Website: apple-inc
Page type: customer-info-address
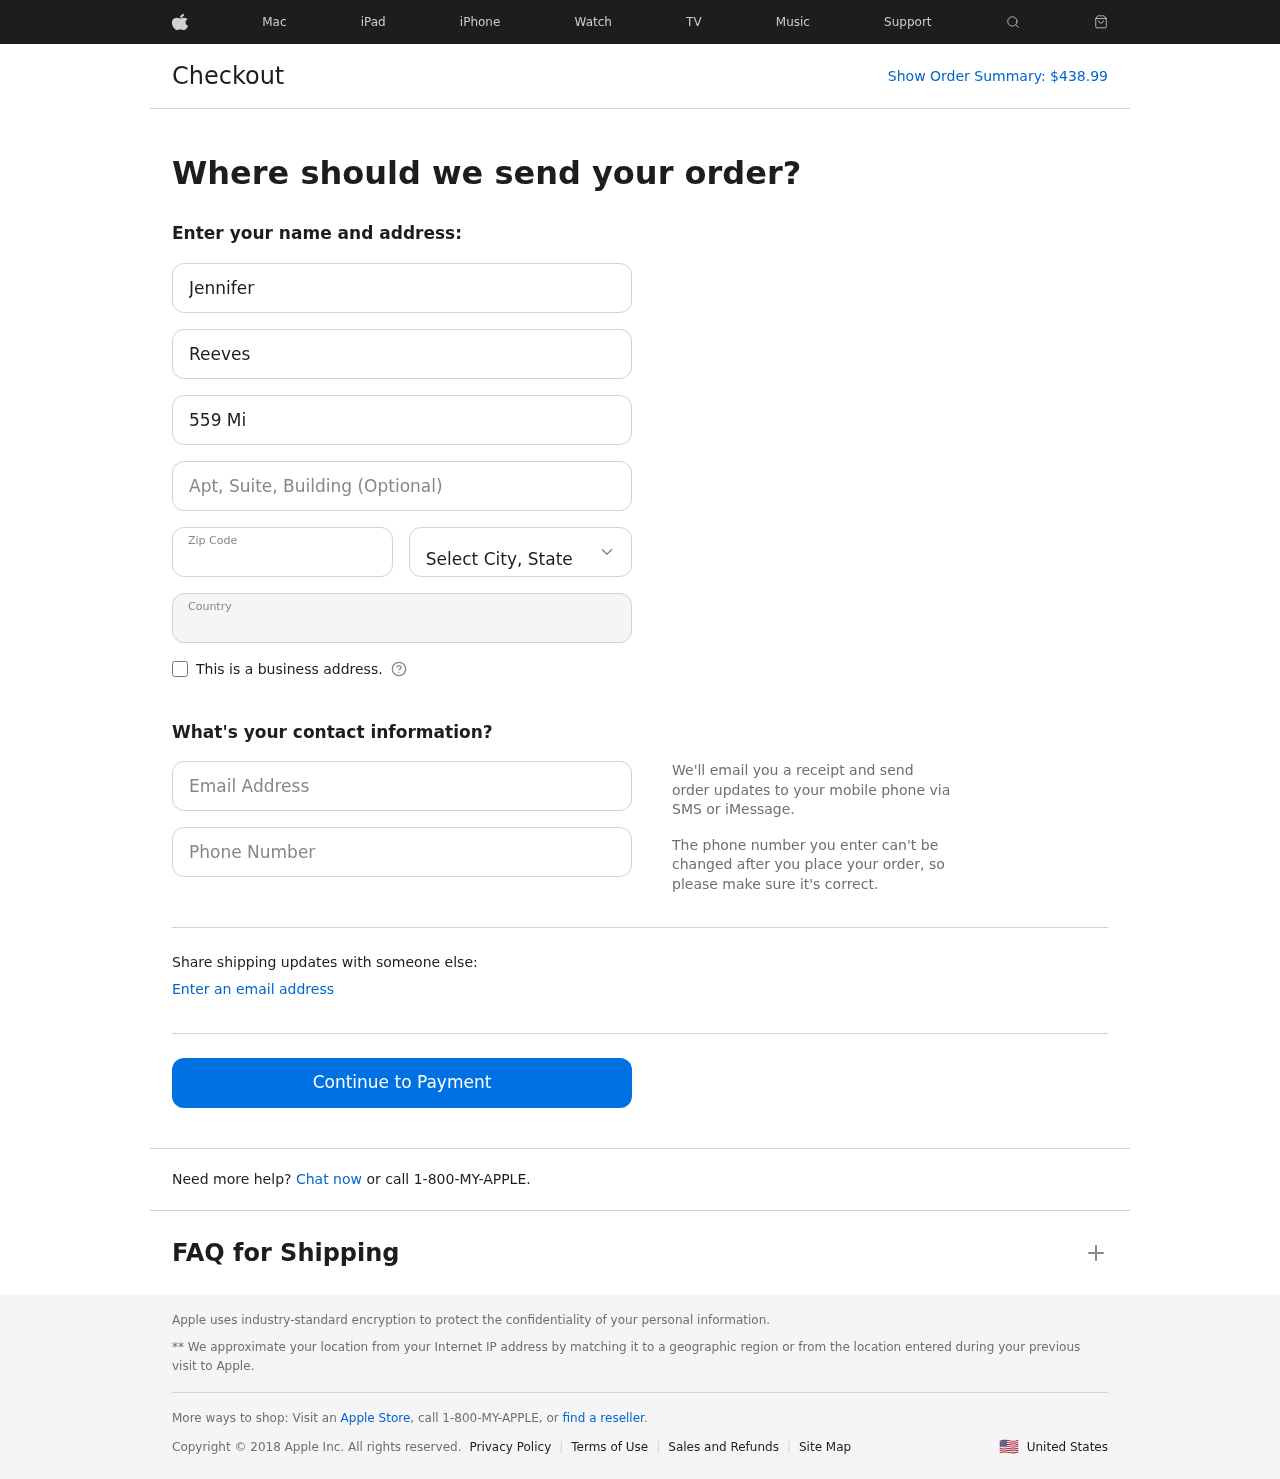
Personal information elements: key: PII_CITY_STATE
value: Port John, NC
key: PII_COUNTRY
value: United States
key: PII_EMAIL
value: jennifer_reeves@hotmail.com
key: PII_FIRSTNAME
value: Jennifer
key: PII_LASTNAME
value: Reeves
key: PII_PHONE
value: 6437584972
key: PII_POSTCODE
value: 30216
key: PII_STREET
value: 559 Miles Ranch
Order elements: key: ORDER_TOTAL
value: $438.99